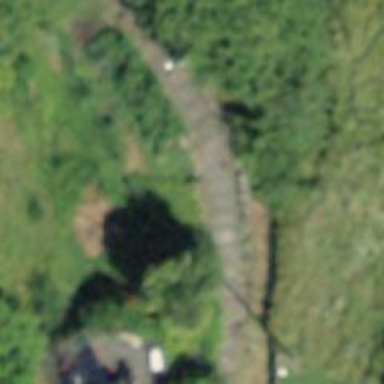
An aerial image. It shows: Road with steps.